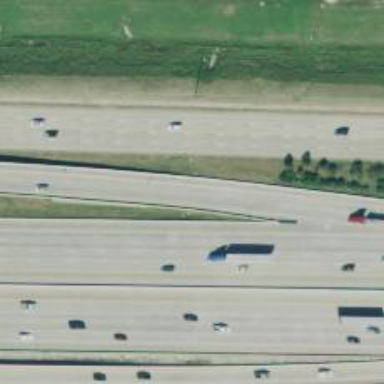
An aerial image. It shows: Motorway link.